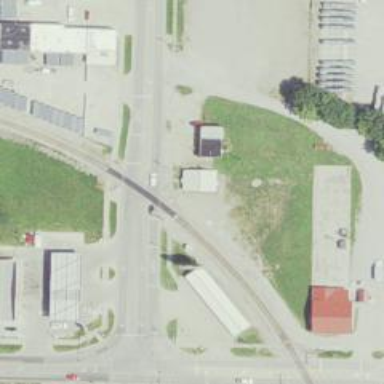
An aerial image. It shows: Railway service station.